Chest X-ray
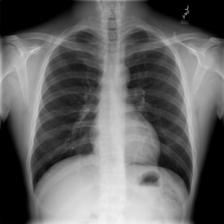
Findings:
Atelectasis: negative
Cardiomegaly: negative
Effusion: negative
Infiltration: negative
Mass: negative
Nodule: negative
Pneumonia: negative
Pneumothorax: negative
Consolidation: negative
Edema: negative
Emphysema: negative
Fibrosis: negative
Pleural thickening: negative
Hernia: negative